Question: I am trying to vertically center some text in a '<span>' element, in relation to a much larger '<span>' that is a sibling of the first one. Both are children of a containing parent '<div>' element.
### HTML:
'''
<div>
<span class="previewLabel">Preview:</span>
<span class="previewText">The quick brown fox jumps over the lazy dog.</span>
</div>
'''
### CSS:
'''
.previewLabel {
display: inline-block;
line-height: 100%;
vertical-align: middle;
}
.previewText {
font-family: Verdana, Geneva, sans-serif;
font-size: 64px;
font-style: italic;
font-weight: bold;
}
'''
JSFiddle: <URL>
As you can see, I already tried the 'vertical-align' trick (with the 'line-height' defined) that is described in <URL> but it doesn't seem to work. I think the difference is that I can't use a static 'line-height' value.
I can't use a 'px' value for the 'line-height' property because the '.previewText' span can change sizes dynamically. In the real code, there are controls on the page to change the font properties and JavaScript will adjust the CSS of the '.previewText' while you change things.
### My Question:
How can make the "Preview:" text ('.previewLabel') '<span>' be vertically aligned in the middle of the parent '<div>' element?
### Edit / Clarification
I would like of the text to behave as a single line of text normally would.
- -
Here is a visualization of what I am trying to achieve:

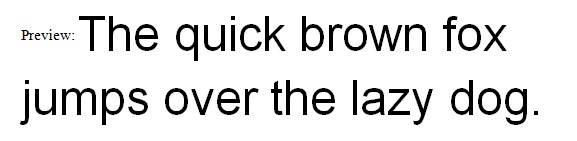
Answer: Adding 'vertical-align:middle' to both '.previewLabel' and '.previewText' will work just fine.
And here is a fiddle for proof: <URL>